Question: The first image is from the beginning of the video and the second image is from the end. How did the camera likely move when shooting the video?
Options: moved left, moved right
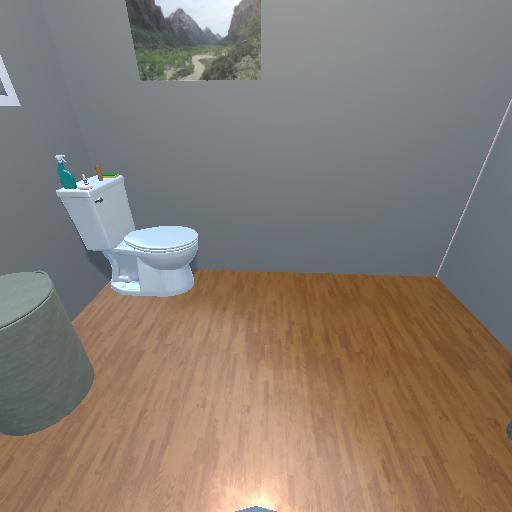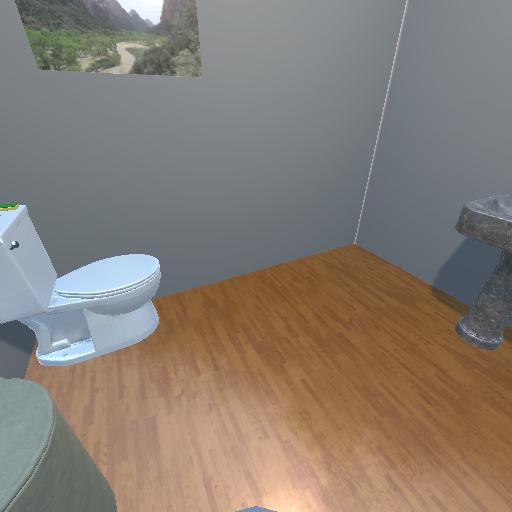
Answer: moved left